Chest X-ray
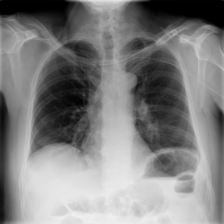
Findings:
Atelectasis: negative
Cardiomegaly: negative
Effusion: positive
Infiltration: negative
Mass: negative
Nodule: negative
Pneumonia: negative
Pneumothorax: negative
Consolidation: negative
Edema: negative
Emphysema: negative
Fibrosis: negative
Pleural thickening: negative
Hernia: negative